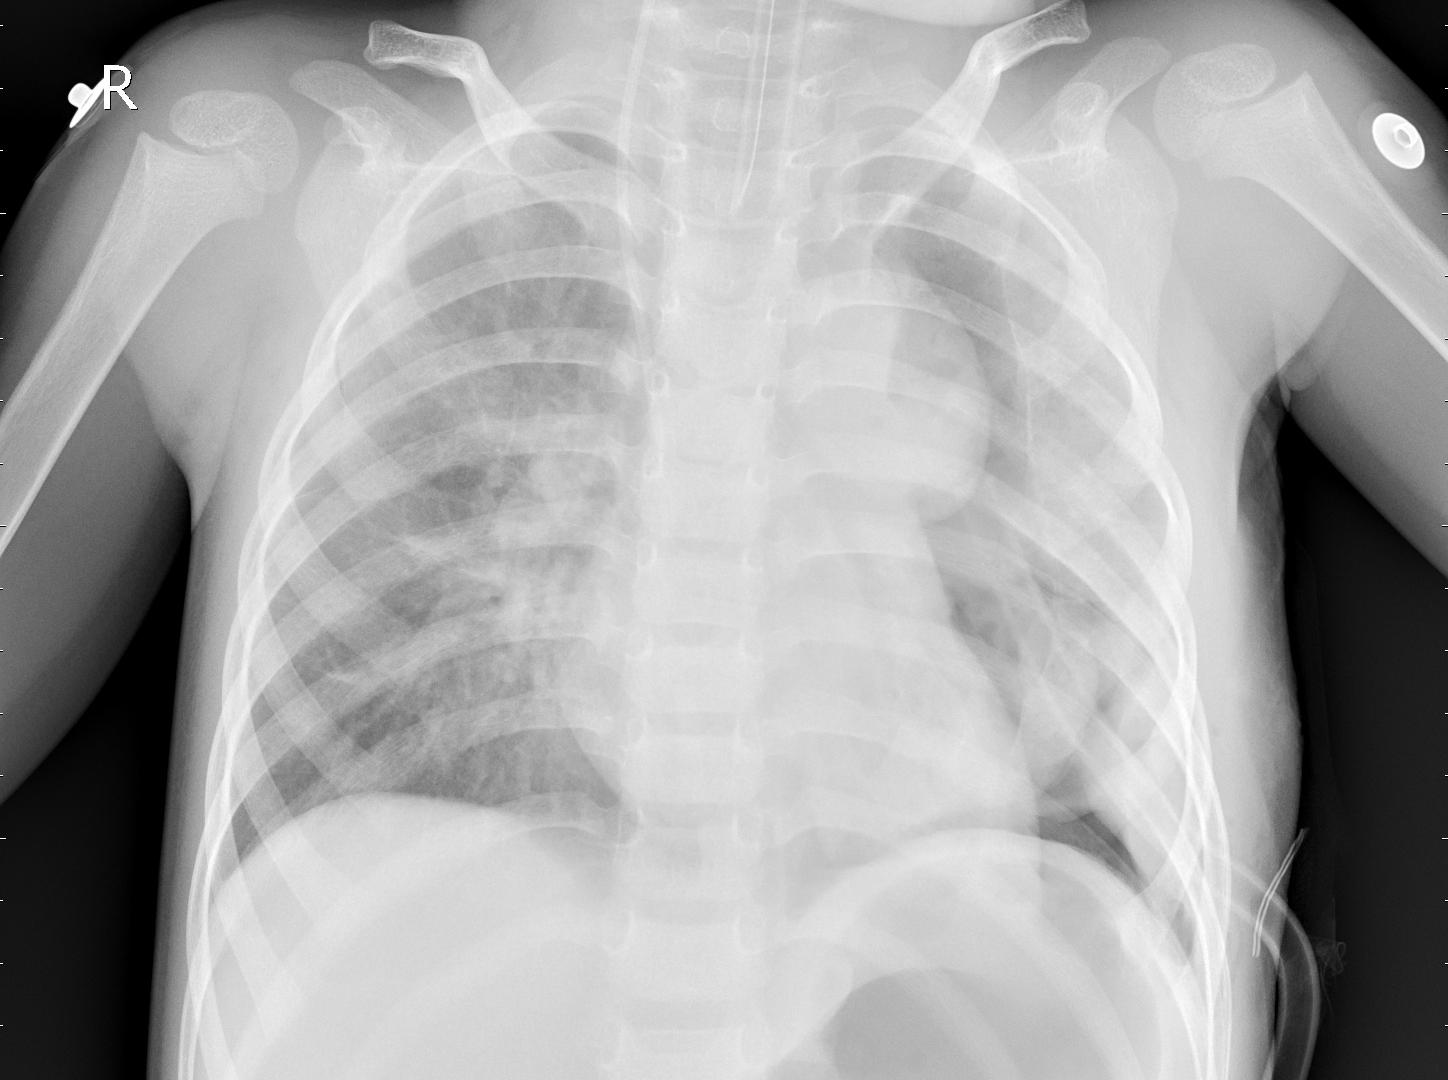
Diagnosis: PNEUMONIA